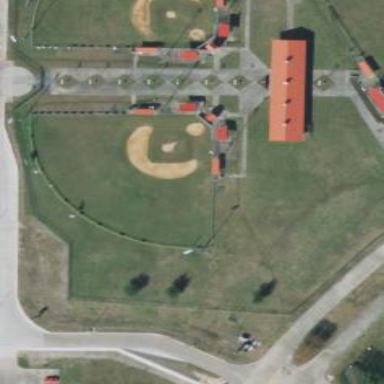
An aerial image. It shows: Baseball pitch for leisure land activities.